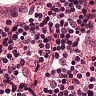
Metastatic tissue present: no